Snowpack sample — Buffalo Mountain, Silverthorne, Colorado, USA (1/25/25, 10:11 AM MST)
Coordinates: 39.6222, -106.1139
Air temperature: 22 °F
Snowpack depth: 110 cm
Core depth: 40 cm
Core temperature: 46.4 °F
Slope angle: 12°, slope face: 102°
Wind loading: high
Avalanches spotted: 0
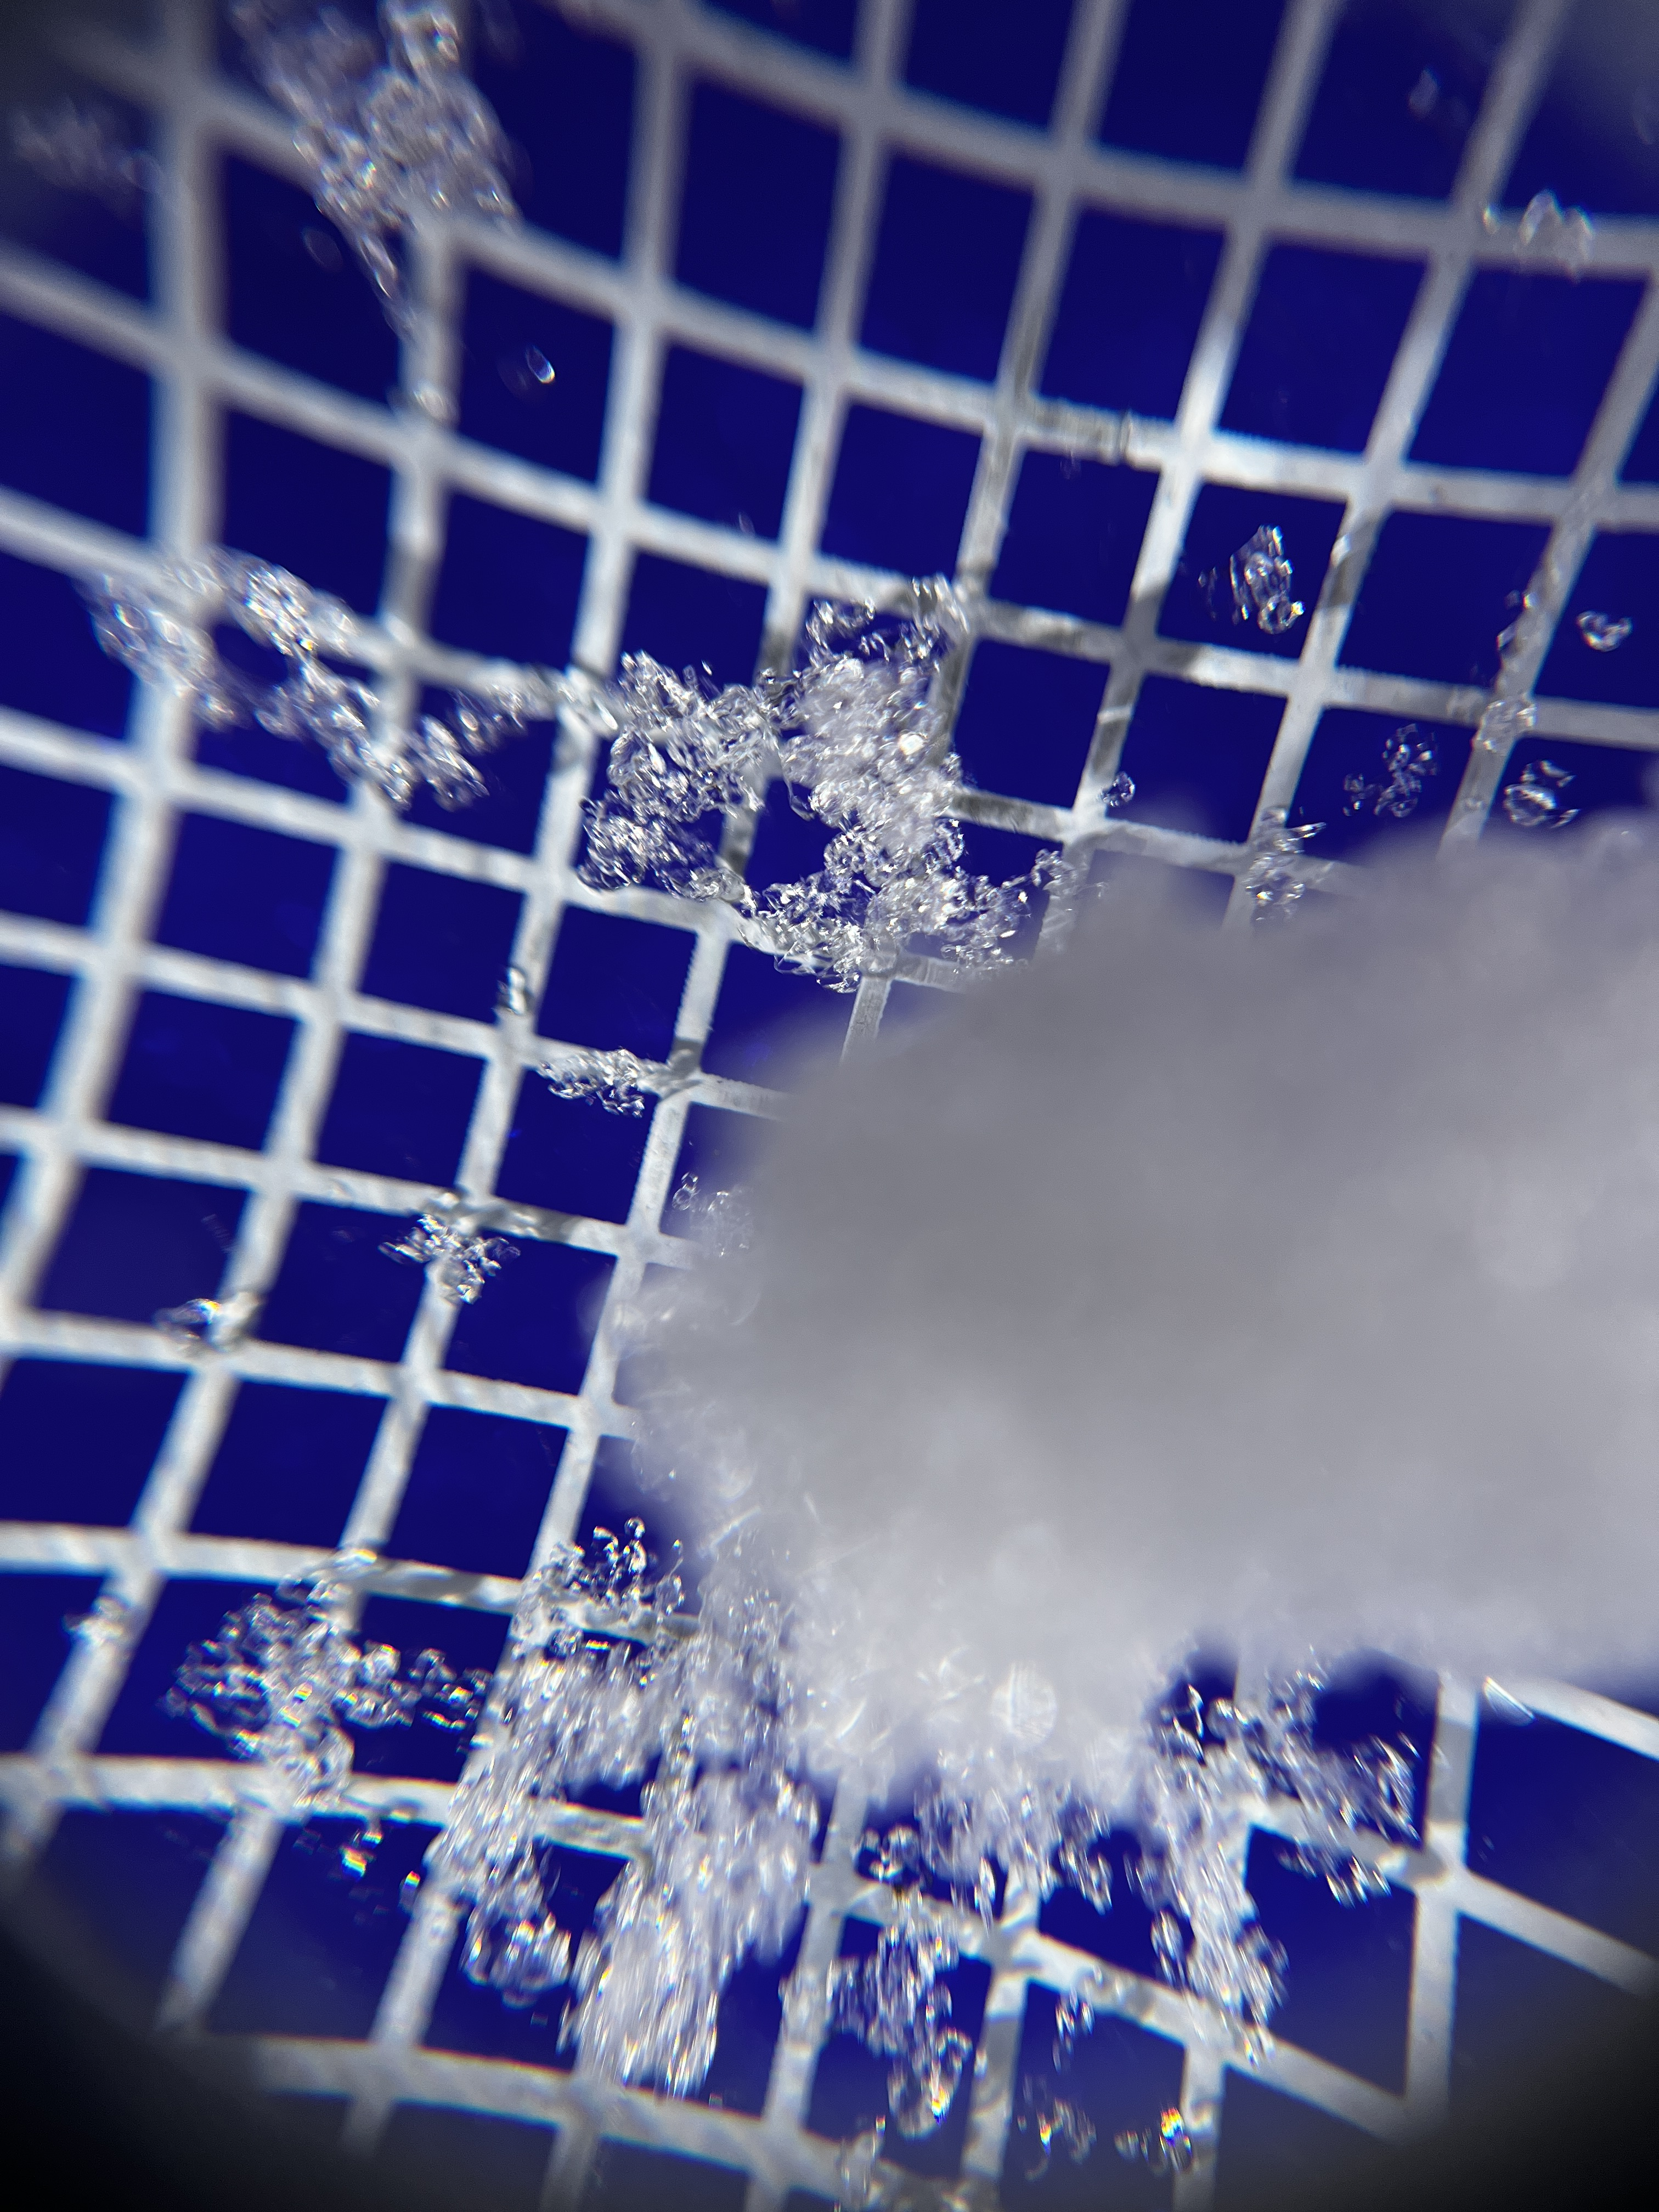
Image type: magnified_profile
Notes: No avalanches nearby, collected on the outskirts of a fire break 15 meters from the treeline, on way to Buffalo and Red Mountain